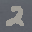
Label: 2